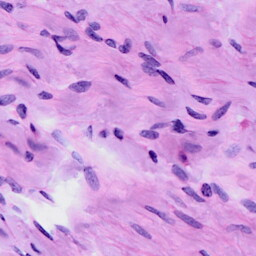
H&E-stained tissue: Cervix